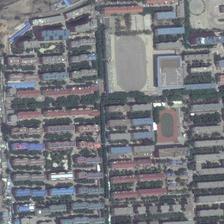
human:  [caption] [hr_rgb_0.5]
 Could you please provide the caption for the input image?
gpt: the regular neighbourhood embraces a football field .

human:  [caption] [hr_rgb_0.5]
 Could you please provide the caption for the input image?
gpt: many buildings and green trees are orderly together with two playgrounds in them .

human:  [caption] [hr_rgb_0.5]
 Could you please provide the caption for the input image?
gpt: many orderly buildings and trees are around two playground in different sizes .

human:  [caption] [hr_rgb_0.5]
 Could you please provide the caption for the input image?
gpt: a small court with grey dust and many buildings with blue paint .

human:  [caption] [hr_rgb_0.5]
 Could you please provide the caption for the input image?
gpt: two playgrounds are surrounded by many buildings and green trees .